Aerial crown-view tile of a tropical tree (Barro Colorado Island, Panama), acquired 20240813:
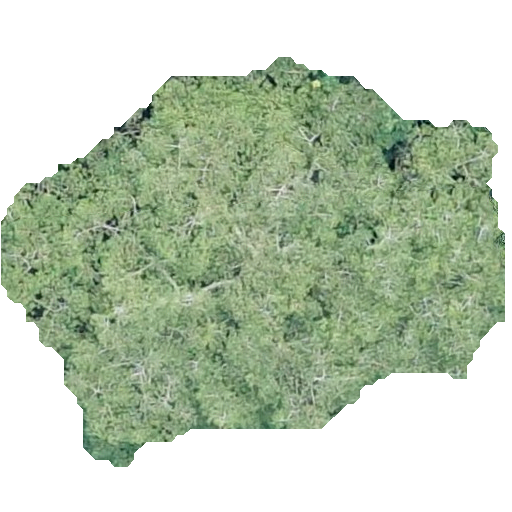
Species: Virola surinamensis
GBIF accepted scientific name: Virola surinamensis
Crown area: 215.173 m²